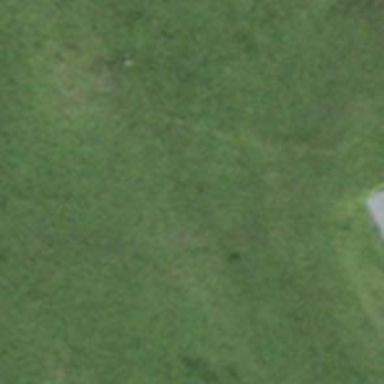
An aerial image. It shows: Isolated dwelling in remote location.